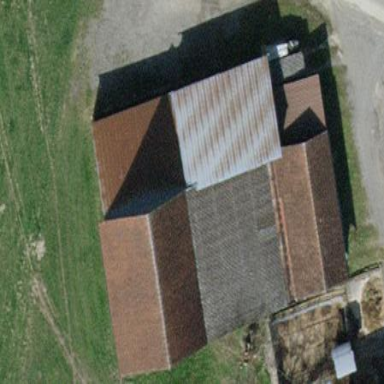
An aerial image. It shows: Gabled roof on farm auxiliary building.